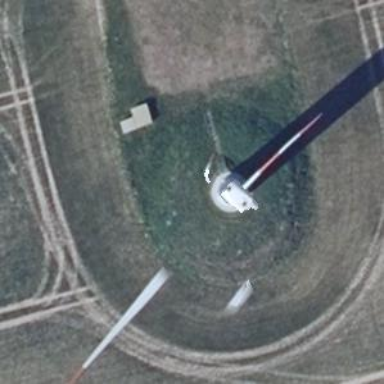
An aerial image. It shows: Wind power generator with wind turbines.